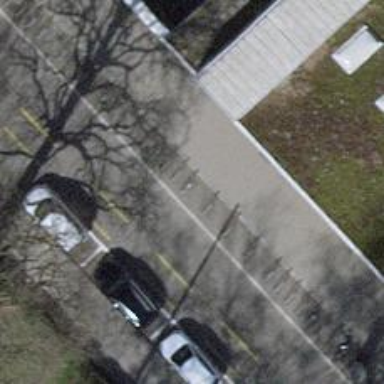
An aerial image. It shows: Bicycle parking area with stands.